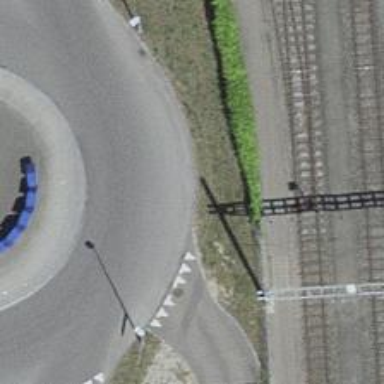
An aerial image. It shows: Primary highway with asphalt surface leading to roundabout.